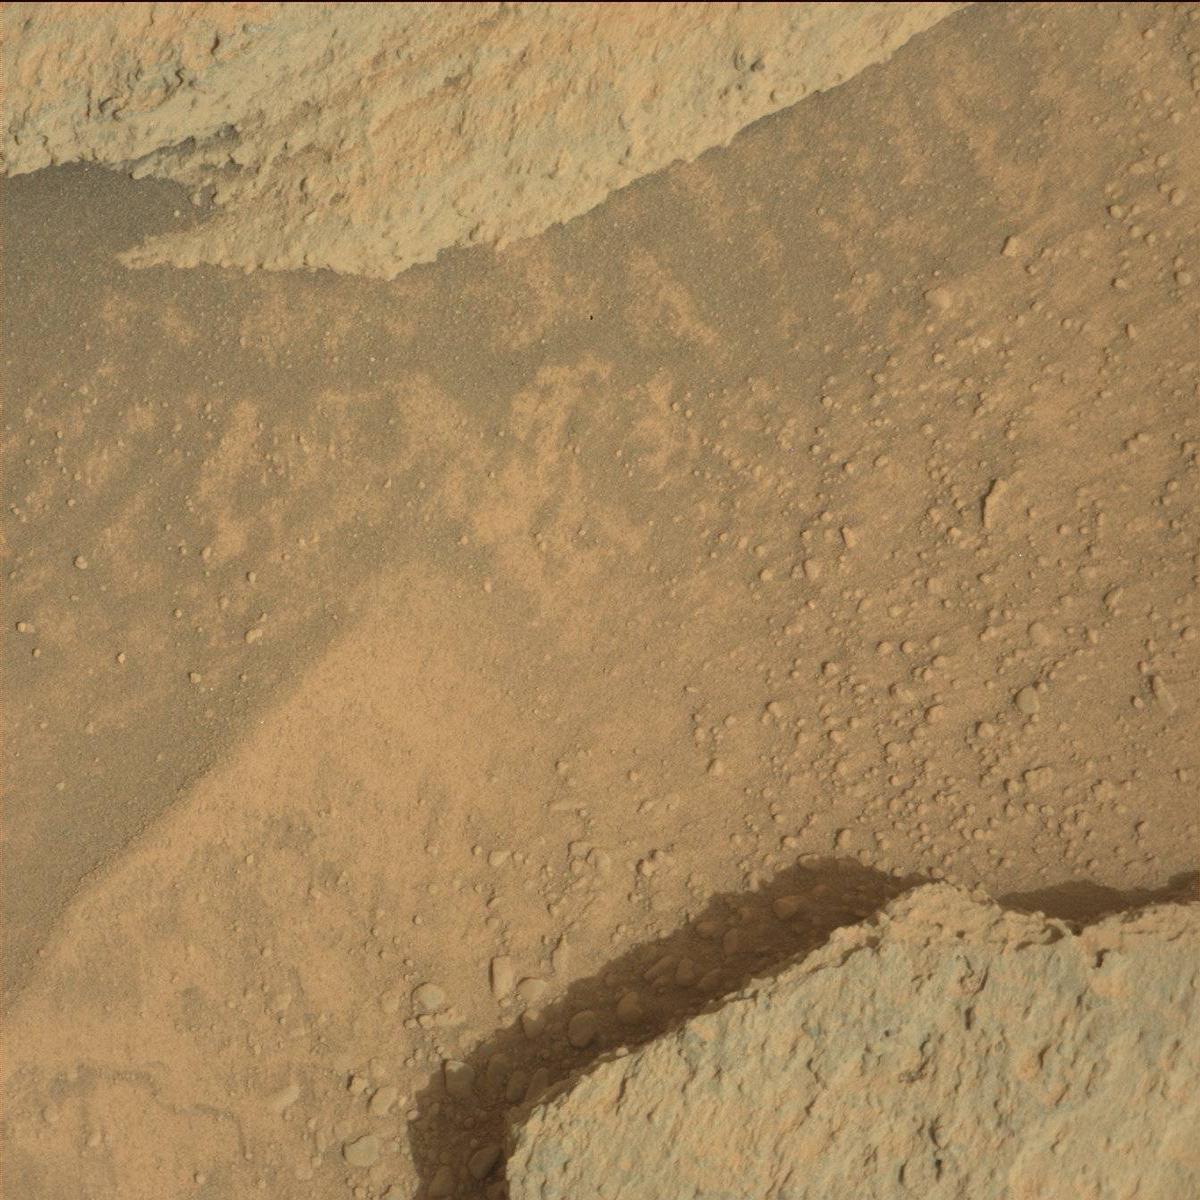
Terrain classes present: Bedrock, Rock, Sand / Soil